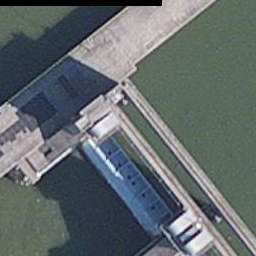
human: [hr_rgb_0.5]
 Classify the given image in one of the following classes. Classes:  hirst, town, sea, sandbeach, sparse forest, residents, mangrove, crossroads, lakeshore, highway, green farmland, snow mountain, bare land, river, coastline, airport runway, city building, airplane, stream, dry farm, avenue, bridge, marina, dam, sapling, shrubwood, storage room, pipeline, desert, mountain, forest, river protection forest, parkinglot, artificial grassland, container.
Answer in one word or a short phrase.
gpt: dam